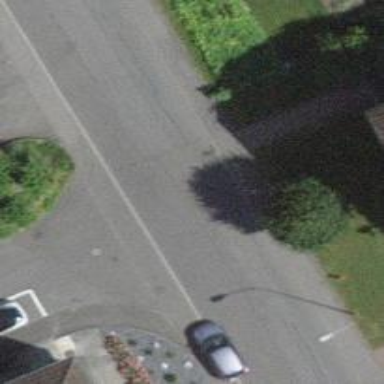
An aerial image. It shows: Kerb serving as barrier.